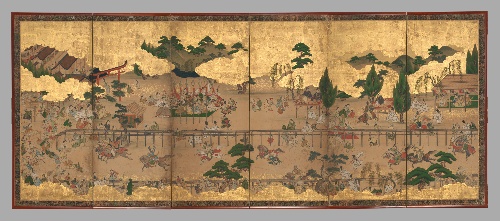
Title: 賀茂神社競馬図屏風|Horse Racing at Kamo Shrine
Date: late 17th–early 18th century
Object type: Screens
Classification: Paintings
Medium: Pair of six-panel folding screens; ink, color, gold and gold leaf on paper
Culture: Japan
Period: Edo period (1615–1868)
Dimensions: Image (each screen): 40 3/4 in. × 8 ft. 7 15/16 in. (103.5 × 264 cm)
Department: Asian Art
Credit line: Gift of Florence and Herbert Irving, 2015
Accession year: 2015
Repository: Metropolitan Museum of Art, New York, NY
Tags: Men|Women|Horses